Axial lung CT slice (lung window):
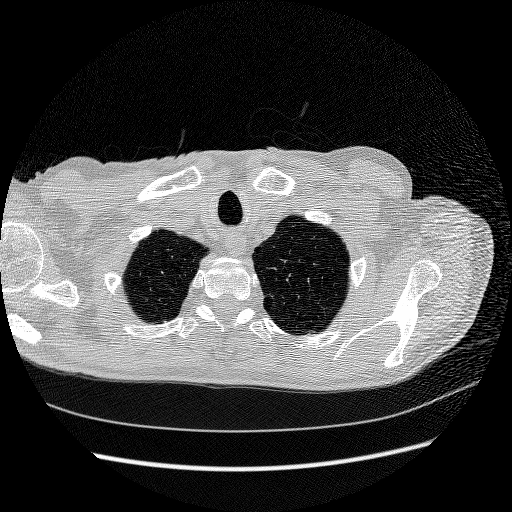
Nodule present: no